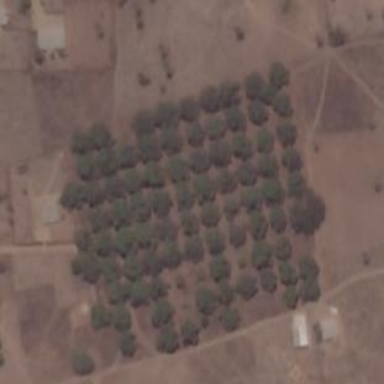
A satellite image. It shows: Orchard.